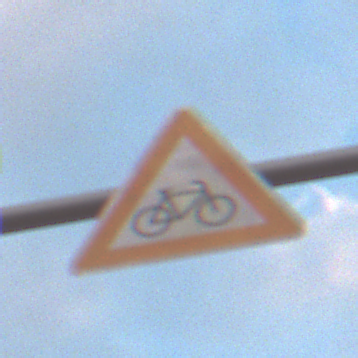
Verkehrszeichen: RadverkehrLinks
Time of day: SunriseSunset
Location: Outdoor (Nature)
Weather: PartlyCloudy
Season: NotSpecified
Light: Natural